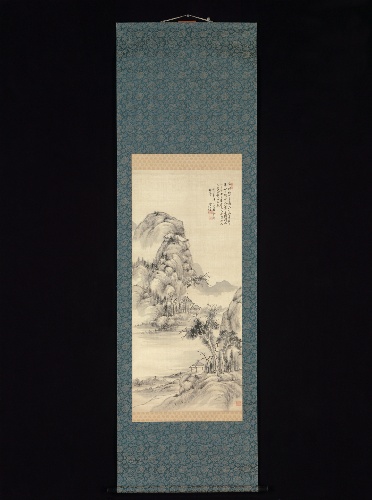
Artist: Hidaka Tetsuo
Artist bio: 1791–1875
Date: 1862
Object type: Hanging scroll
Classification: Paintings
Medium: Hanging scroll; ink on satin
Culture: Japan
Period: Edo period (1615–1868)
Dimensions: 45 1/2 x 20 5/8 in. (115.5 x 52.4 cm)
Department: Asian Art
Credit line: The Harry G. C. Packard Collection of Asian Art, Gift of Harry G. C. Packard, and Purchase, Fletcher, Rogers, Harris Brisbane Dick, and Louis V. Bell Funds, Joseph Pulitzer Bequest, and The Annenberg Fund Inc. Gift, 1975
Accession year: 1975
Repository: Metropolitan Museum of Art, New York, NY
Tags: Landscapes